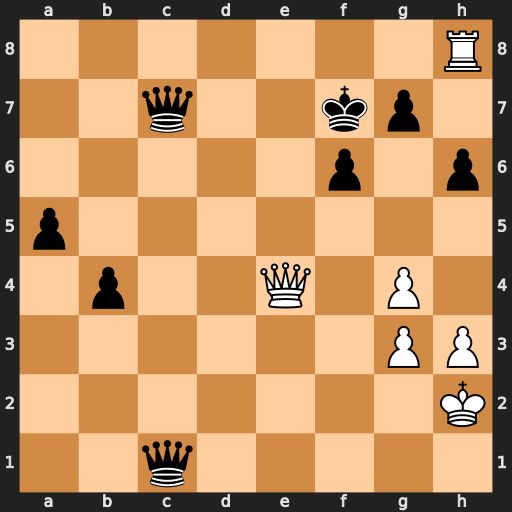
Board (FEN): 7R/2q2kp1/5p1p/p7/1p2Q1P1/6PP/7K/2q5
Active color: w
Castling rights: -
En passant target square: -
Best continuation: Qe8#